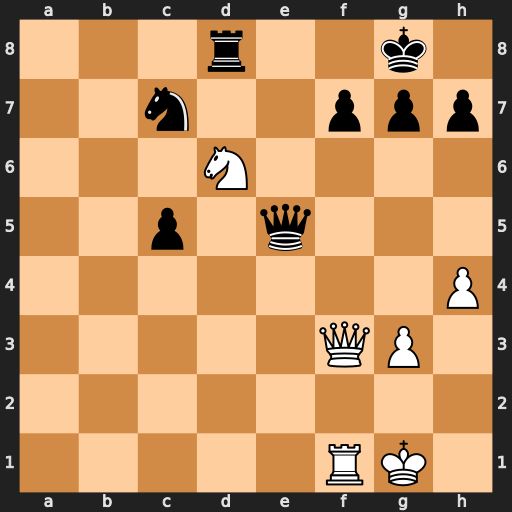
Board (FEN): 3r2k1/2n2ppp/3N4/2p1q3/7P/5QP1/8/5RK1
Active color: w
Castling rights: -
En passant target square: -
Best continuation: Qxf7+ Kh8 Qf8+ Rxf8 Rxf8#